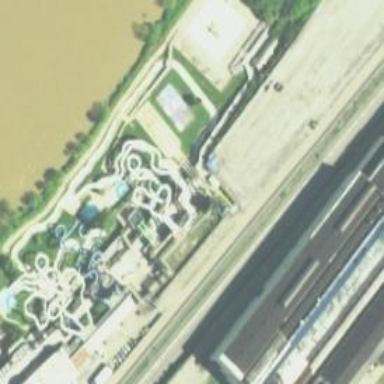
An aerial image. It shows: Canal featuring water slide attraction.